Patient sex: M
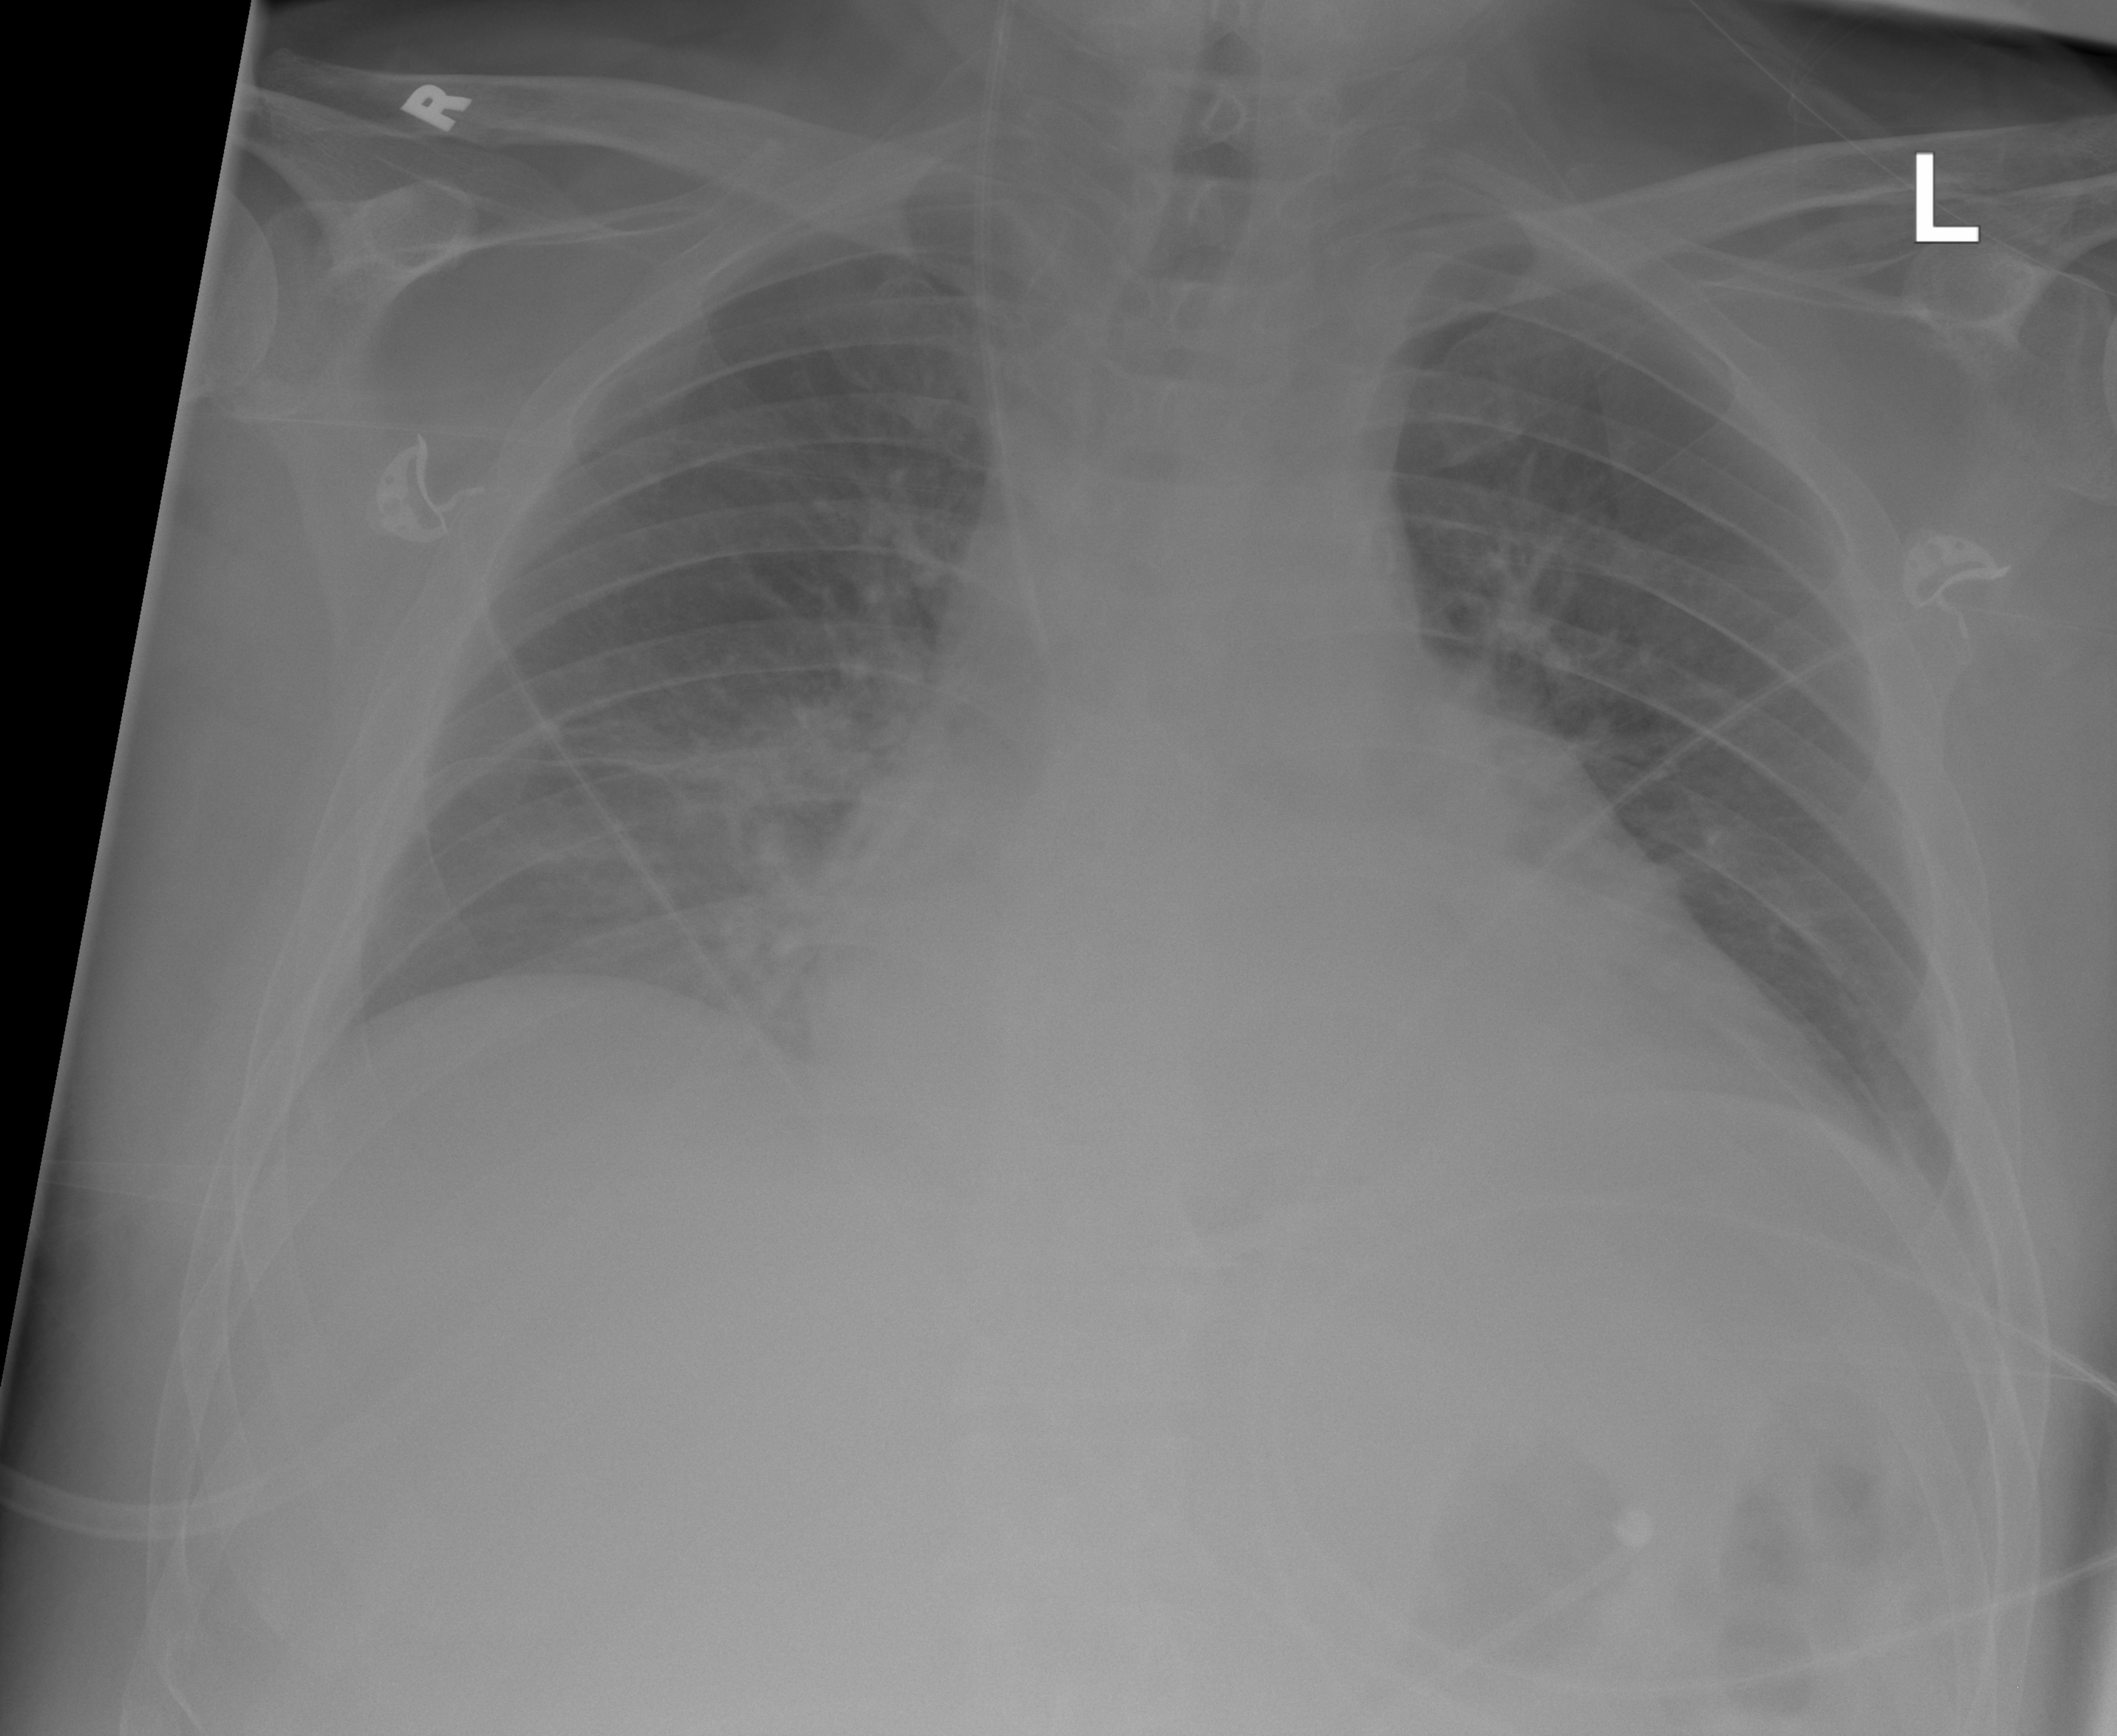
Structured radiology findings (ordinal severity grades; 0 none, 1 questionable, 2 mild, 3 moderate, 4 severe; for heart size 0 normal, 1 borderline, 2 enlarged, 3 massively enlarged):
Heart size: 0
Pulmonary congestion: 0
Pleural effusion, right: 0
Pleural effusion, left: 0
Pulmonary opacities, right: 2
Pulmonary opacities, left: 0
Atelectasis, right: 2
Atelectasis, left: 0